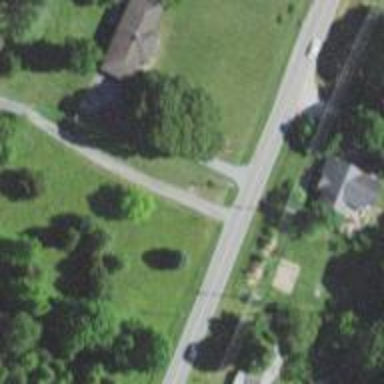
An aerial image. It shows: Driveway leading to service road.